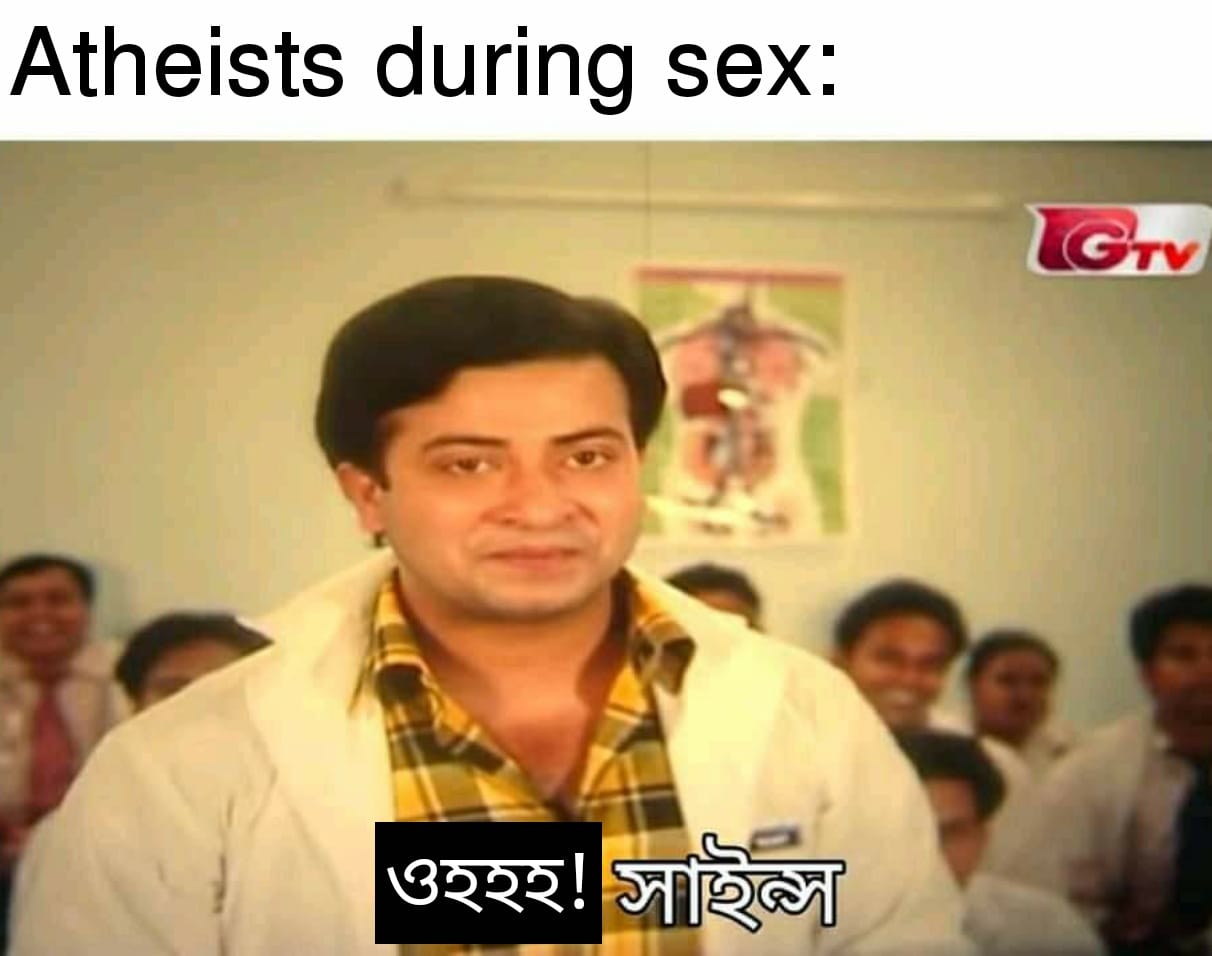
Caption: Atheists during sex:    ওহহহ ! সাইন্স
Label: hate